Aerial crown-view tile of a tropical tree (Barro Colorado Island, Panama), acquired 20240918:
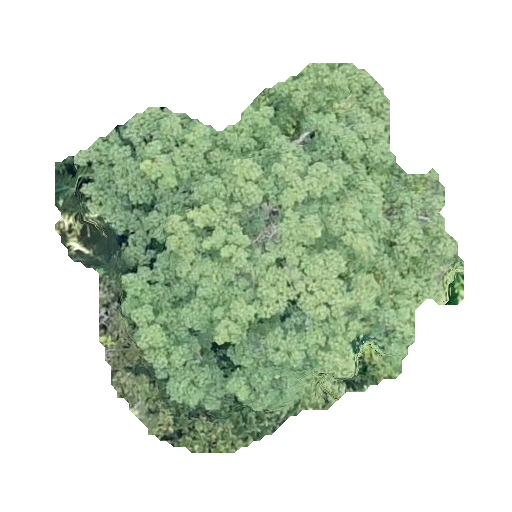
Species: Ceiba pentandra
GBIF accepted scientific name: Ceiba pentandra
Crown area: 166.301 m²